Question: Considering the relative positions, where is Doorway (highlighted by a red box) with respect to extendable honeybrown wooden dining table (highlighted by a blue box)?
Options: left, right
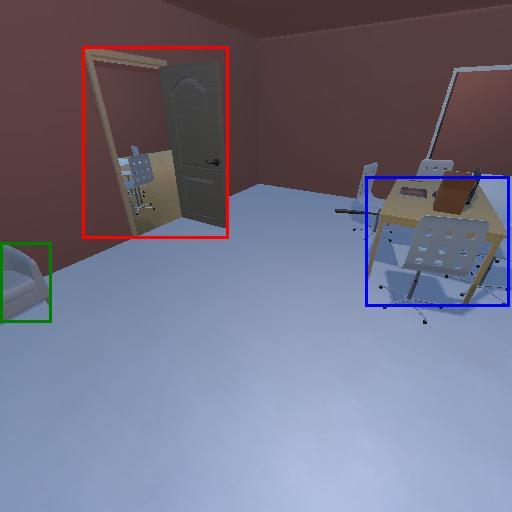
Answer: left